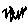
Label: zigzag